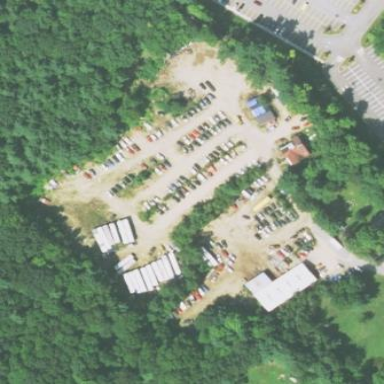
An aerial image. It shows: Industrial area designated as scrap yard.